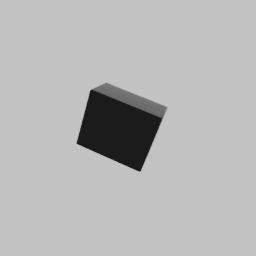
Label: appliances